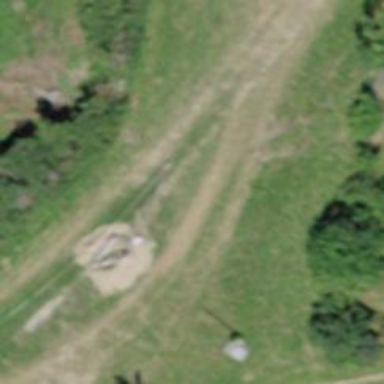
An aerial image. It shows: Unpaved path.